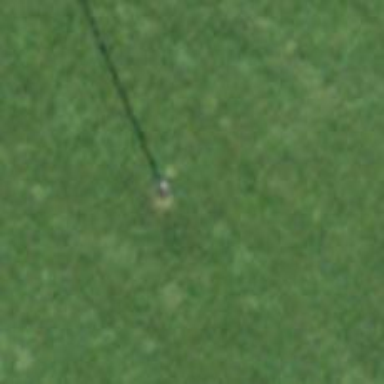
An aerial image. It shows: Power pole.